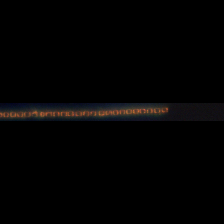
Taxon: Skeletonema
Group: Diatoms